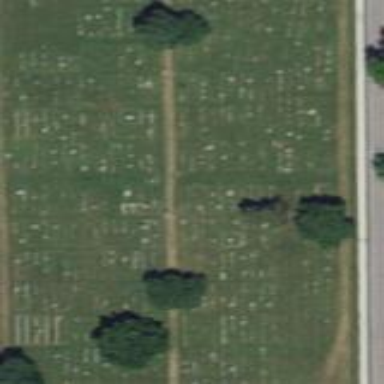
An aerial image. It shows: Cemetery with fence around it.